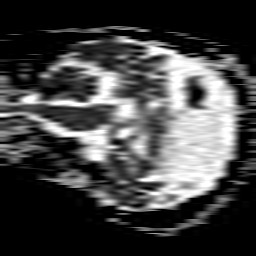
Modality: ADC
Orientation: sagittal
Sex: female
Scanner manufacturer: philips
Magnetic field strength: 1.5 T
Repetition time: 3.641 s
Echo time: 0.09255 s